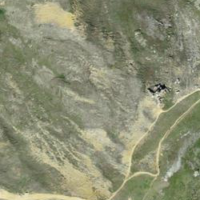
EUNIS habitat code: 26
Species observed at this site:
Aster alpinus
Saxifraga paniculata
Cyanistes caeruleus
Dryas octopetala
Linaria cannabina
Accipiter gentilis
Pyrrhula pyrrhula
Passer domesticus
Buteo buteo
Spinus spinus
Carduelis citrinella
Saxicola rubetra
Cuculus canorus
Sitta europaea
Nucifraga caryocatactes
Corvus corax
Accipiter nisus